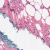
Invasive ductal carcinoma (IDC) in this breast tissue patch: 0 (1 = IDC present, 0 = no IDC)